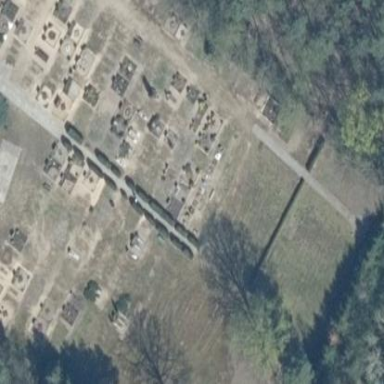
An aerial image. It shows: Cemetery.